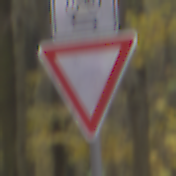
Verkehrszeichen: VorfahrtGewaehren
Zusatzzeichen oben: RichtungsangabeDurchPfeile9
Umgebung: Outdoor, Nature
Tageszeit: MorningAfternoon
Wetter: Overcast
Licht: Natural
Jahreszeit: Autumn
Kontrast: LowContrast